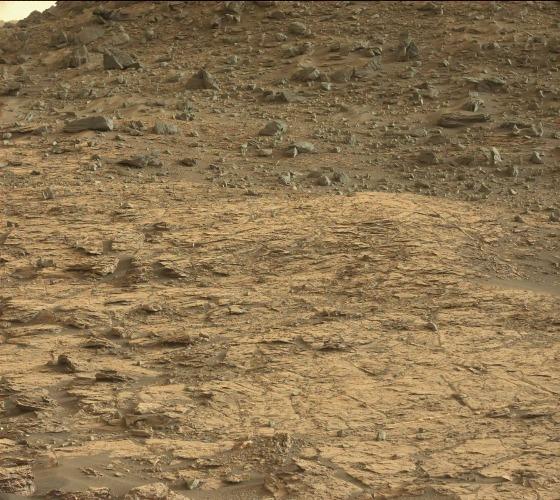
Terrain classes present: Bedrock, Gravel / Sand / Soil, Rock